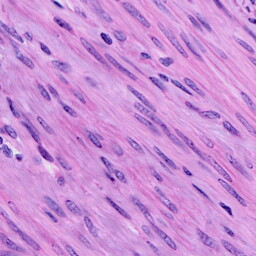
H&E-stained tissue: Cervix